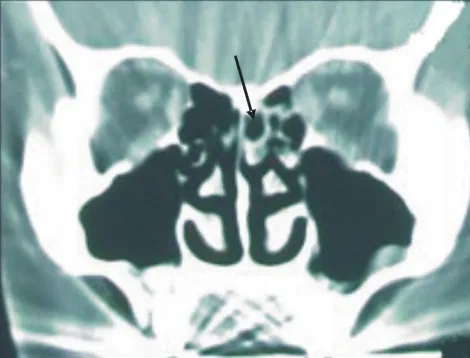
Coronal CT scan revealing pneumatization of the superior left turbinate (arrow).
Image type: radiology (ct)